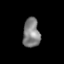
Tissue: skin
Cell type: Epithelial cells
Senescence score: 0.2692
Nuclear area (px): 485
Mean DAPI intensity: 128.761